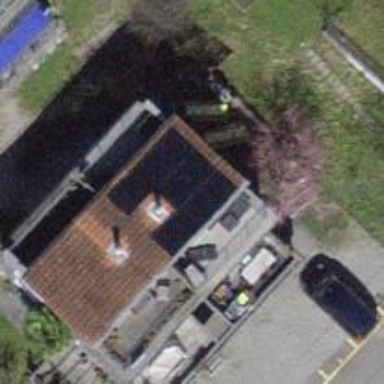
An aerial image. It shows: Solar power generator using photovoltaic method with solar photovoltaic panel types.